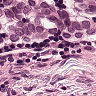
Metastatic tissue present: yes